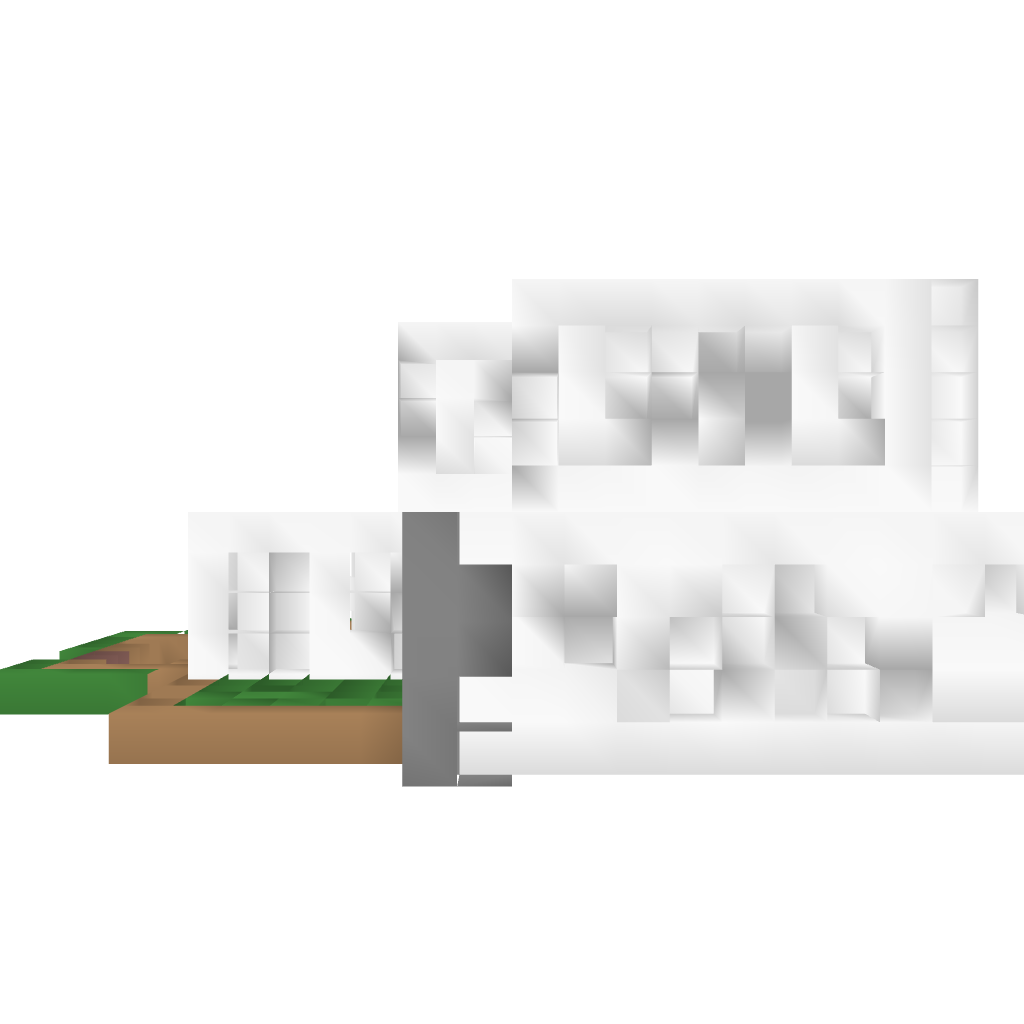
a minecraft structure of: Modern House bad low quality